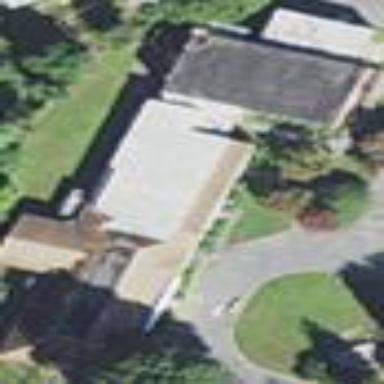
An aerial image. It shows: Building serving as place of worship.